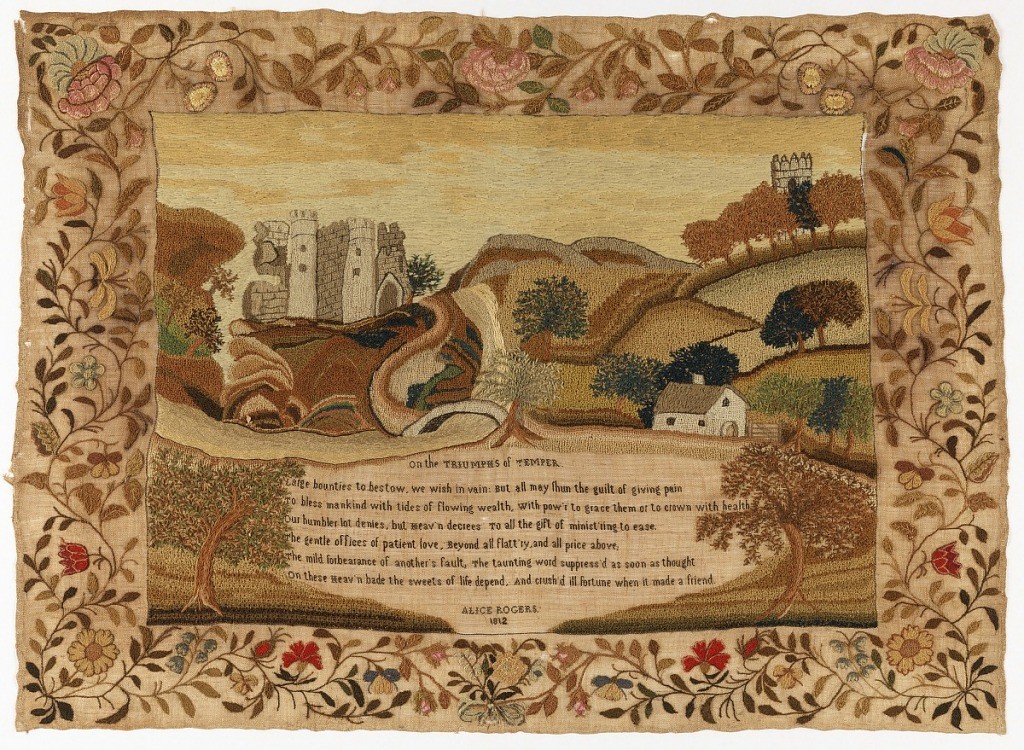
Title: Sampler
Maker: Alice Rogers
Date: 1812
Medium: wool embroidery, linen foundation Technique: cross, tent, satin and stem stitches on plain weave
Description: Landscape and verse "On the Triumphs of Temper" with floral border.